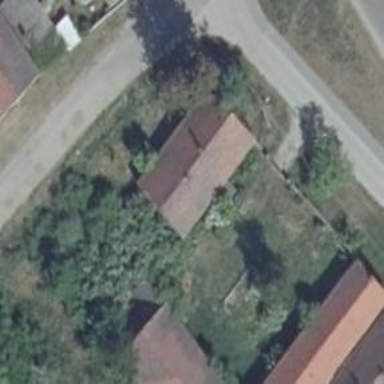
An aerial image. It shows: Residential building.